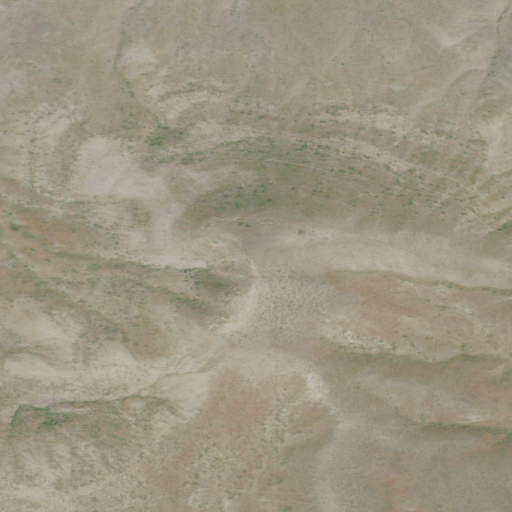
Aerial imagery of mountain in Montana named Walker Hill containing shrub and grassland